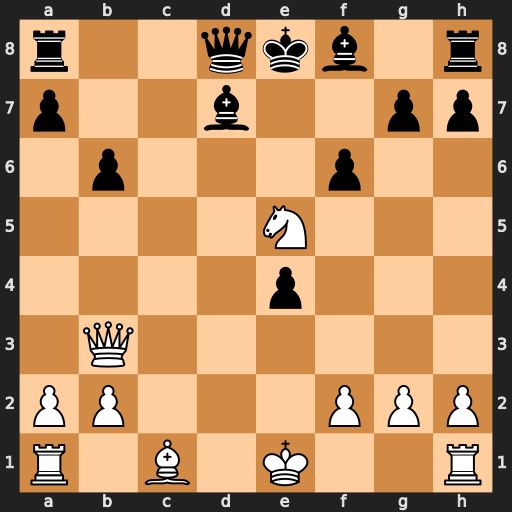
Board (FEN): r2qkb1r/p2b2pp/1p3p2/4N3/4p3/1Q6/PP3PPP/R1B1K2R
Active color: w
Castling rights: KQkq
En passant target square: -
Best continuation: Qf7#